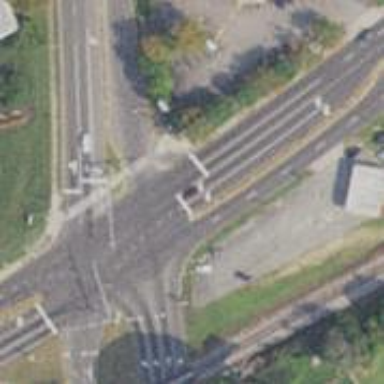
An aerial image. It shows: Marked road crossing.